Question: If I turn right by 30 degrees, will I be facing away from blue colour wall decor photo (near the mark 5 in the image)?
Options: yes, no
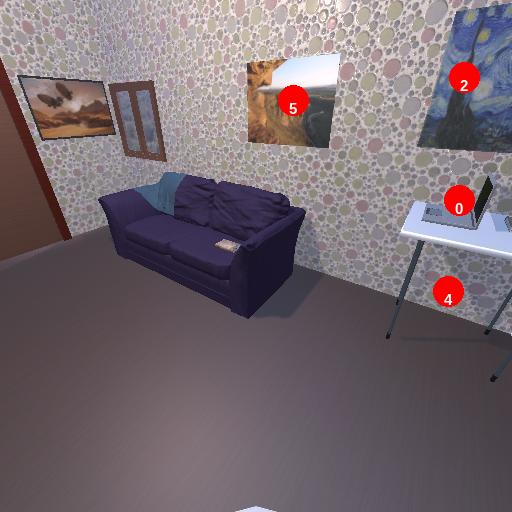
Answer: yes